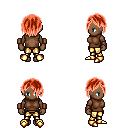
a pixel art fantasy rpg character, female body template, human, dark skin, brown sleeveless shirt, gold greaves, red bangs hairstyle, leather bracers, gold boots, four views (front, back, left, right), 2x2 character sprite sheet, small pixel art, hard edges, no anti-aliasing